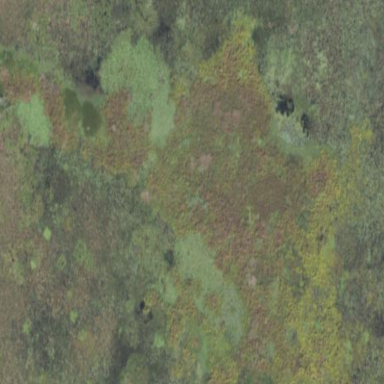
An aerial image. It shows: Swamp in wetland area.